Question: When I launch a new installation of Mule Studio on my Mac I get the following error:

I then go to the Preferences/Mule Studio/Maven, check the checkboxes, point to the Maven home directory ("/Users/name/tools/apache-maven-3.1.1"), and save the settings.
When I restart Mule Studio, it presents the same error and the Maven settings I added are blank. I also have the following set in my .bash_profile:
'''
export MAVEN_HOME=/Users/name/tools/apache-maven-3.1.1
export M2_HOME=/Users/name/tools/apache-maven-3.1.1
export M2=$M2_HOME$/bin
export PATH=$PATH:$M2
'''
From the Terminal, the Maven version is:
'''
~ $ mvn --version
Picked up JAVA_TOOL_OPTIONS: -Dfile.encoding=UTF8
Apache Maven 3.1.1 (0728685237757ffbf44136acec0402957f723d9a; 2013-09-17 09:22:22-0600)
Maven home: /Users/name/tools/apache-maven-3.1.1
Java version: 1.6.0_29, vendor: Apple Inc.
Java home: /Library/Java/JavaVirtualMachines/1.6.0_29-b11-402.jdk/Contents/Home
Default locale: en_US, platform encoding: UTF8
OS name: "mac os x", version: "10.9", arch: "x86_64", family: "mac"
'''
In the Mule Studio error log, this information is repeated:
'''
!ENTRY org.eclipse.core.net 1 0 2013-10-29 08:30:52.973
!MESSAGE System property http.nonProxyHosts has been set to local|*.local|169.254/16|*.169.254/16 by an external source. This value will be overwritten using the values from the preferences
!SESSION 2013-10-29 09:56:40.767 -----------------------------------------------
eclipse.buildId=unknown
java.version=1.6.0_29
java.vendor=Apple Inc.
BootLoader constants: OS=macosx, ARCH=x86_64, WS=cocoa, NL=en_US
Framework arguments: -keyring /Users/name/.eclipse_keyring -showlocation
Command-line arguments: -os macosx -ws cocoa -arch x86_64 -keyring /Users/name/.eclipse_keyring -showlocation
!ENTRY org.mule.tooling.core 1 0 2013-10-29 09:56:44.114
!MESSAGE 'M2_REPO has been previously set. Not adding it again to the workspace.
'''
What do I need to do to fix this error?
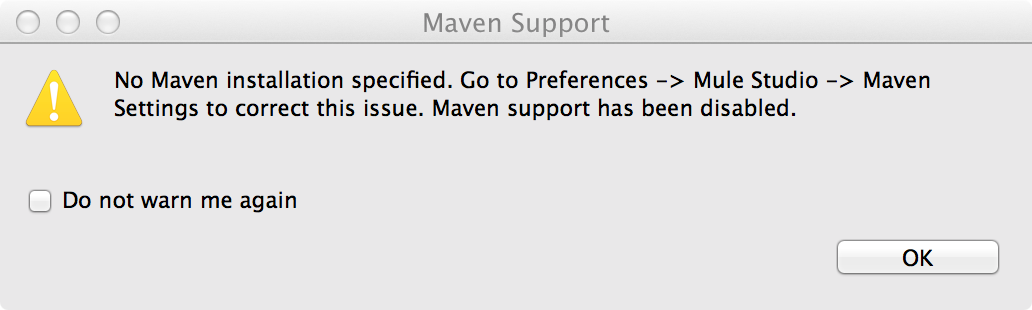
Answer: This is a XCode (I assume 5.0.1) issue installed together with Mac OS X 10.9 together with a Mule Bug. XCode in this version does not install maven anymore and Mule does not read its preferences correctly.
The Mule Maven Path settings are stored in the file:
'''
[workspace_dir]/.metadata/.plugins/org.eclipse.core.runtime/.settings/org.mule.tooling.maven.ui.prefs
'''
with the key:
'''
maven_preference_maven_installation_home=[maven_dir]
'''
If I change the settings in Mule Preferences->Mule Studio->Maven Settings, the content of the file will be changed, but never read by Mule (the Bug).
Therefore the solution is to create a symlink of the maven directory to the location Mule search for it by default (the old XCode maven install location):
'''
$ sudo ln -s /opt/local/share/java/maven3 /usr/share/maven
'''
(If maven3 was installed by MacPorts.)
In your case:
'''
$ sudo ln -s /Users/name/tools/apache-maven-3.1.1 /usr/share/maven
'''